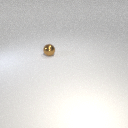
small brown metal sphere